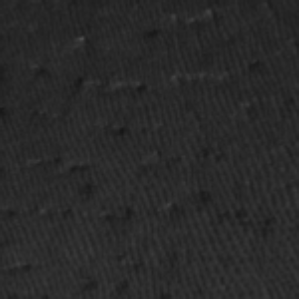
Label: frost